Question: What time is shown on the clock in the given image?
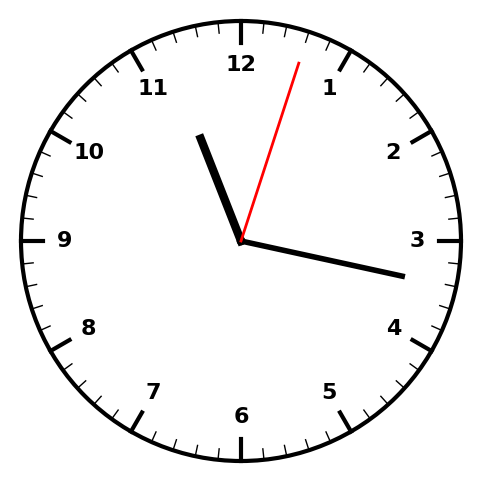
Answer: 11:17:03